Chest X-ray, PA view. Patient: 71 years old, sex F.
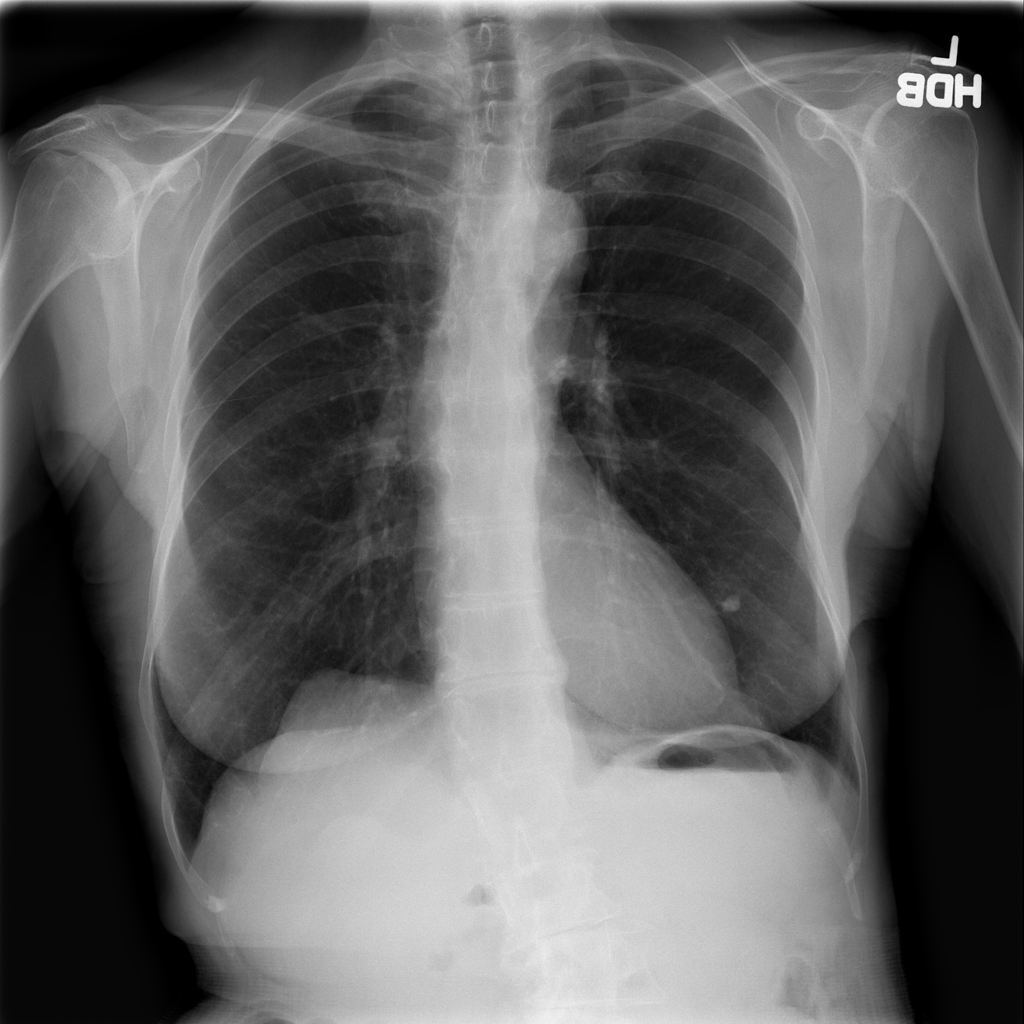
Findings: No Finding